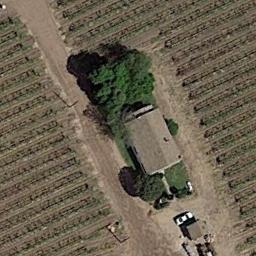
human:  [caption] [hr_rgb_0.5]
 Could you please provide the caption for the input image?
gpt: A house in a sparse residential area surrounded by open land and farmland .

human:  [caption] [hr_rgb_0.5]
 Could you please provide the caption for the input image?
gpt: The room is surrounded by trees .

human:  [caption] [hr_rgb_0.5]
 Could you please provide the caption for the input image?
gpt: There are many trees beside the sparse residential .

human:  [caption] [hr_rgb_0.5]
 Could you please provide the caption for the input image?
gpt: The sparse residential is on the bare land next to the farmland .

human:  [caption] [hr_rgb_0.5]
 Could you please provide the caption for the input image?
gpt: A sparse residential area with a brown building beside the farmlands .